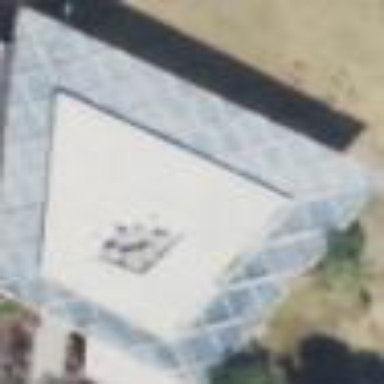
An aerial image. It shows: View of roof of building.